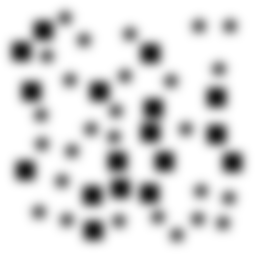
Squares: 17
Triangles: 0
Stars: 27
Total shapes: 44